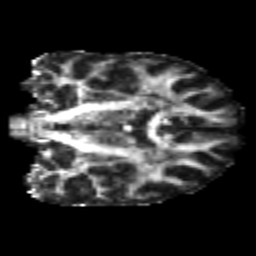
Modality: FA
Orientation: coronal
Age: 20
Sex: male
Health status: healthy
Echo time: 0.074 s